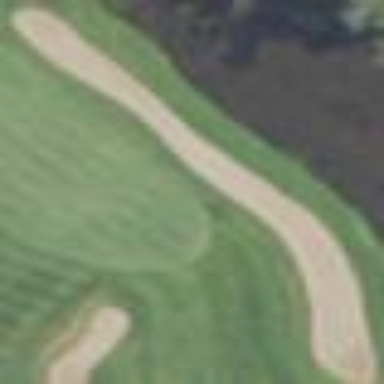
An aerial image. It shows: Sand bunker on golf course.